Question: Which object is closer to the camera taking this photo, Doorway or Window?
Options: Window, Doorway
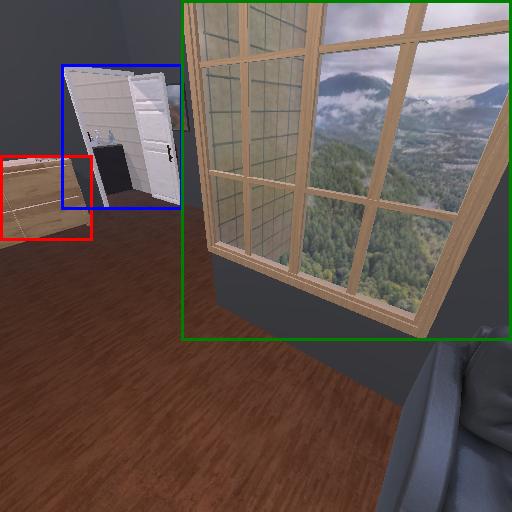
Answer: Window